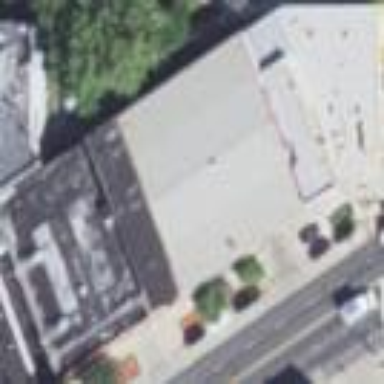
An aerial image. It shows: Industrial building.